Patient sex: M
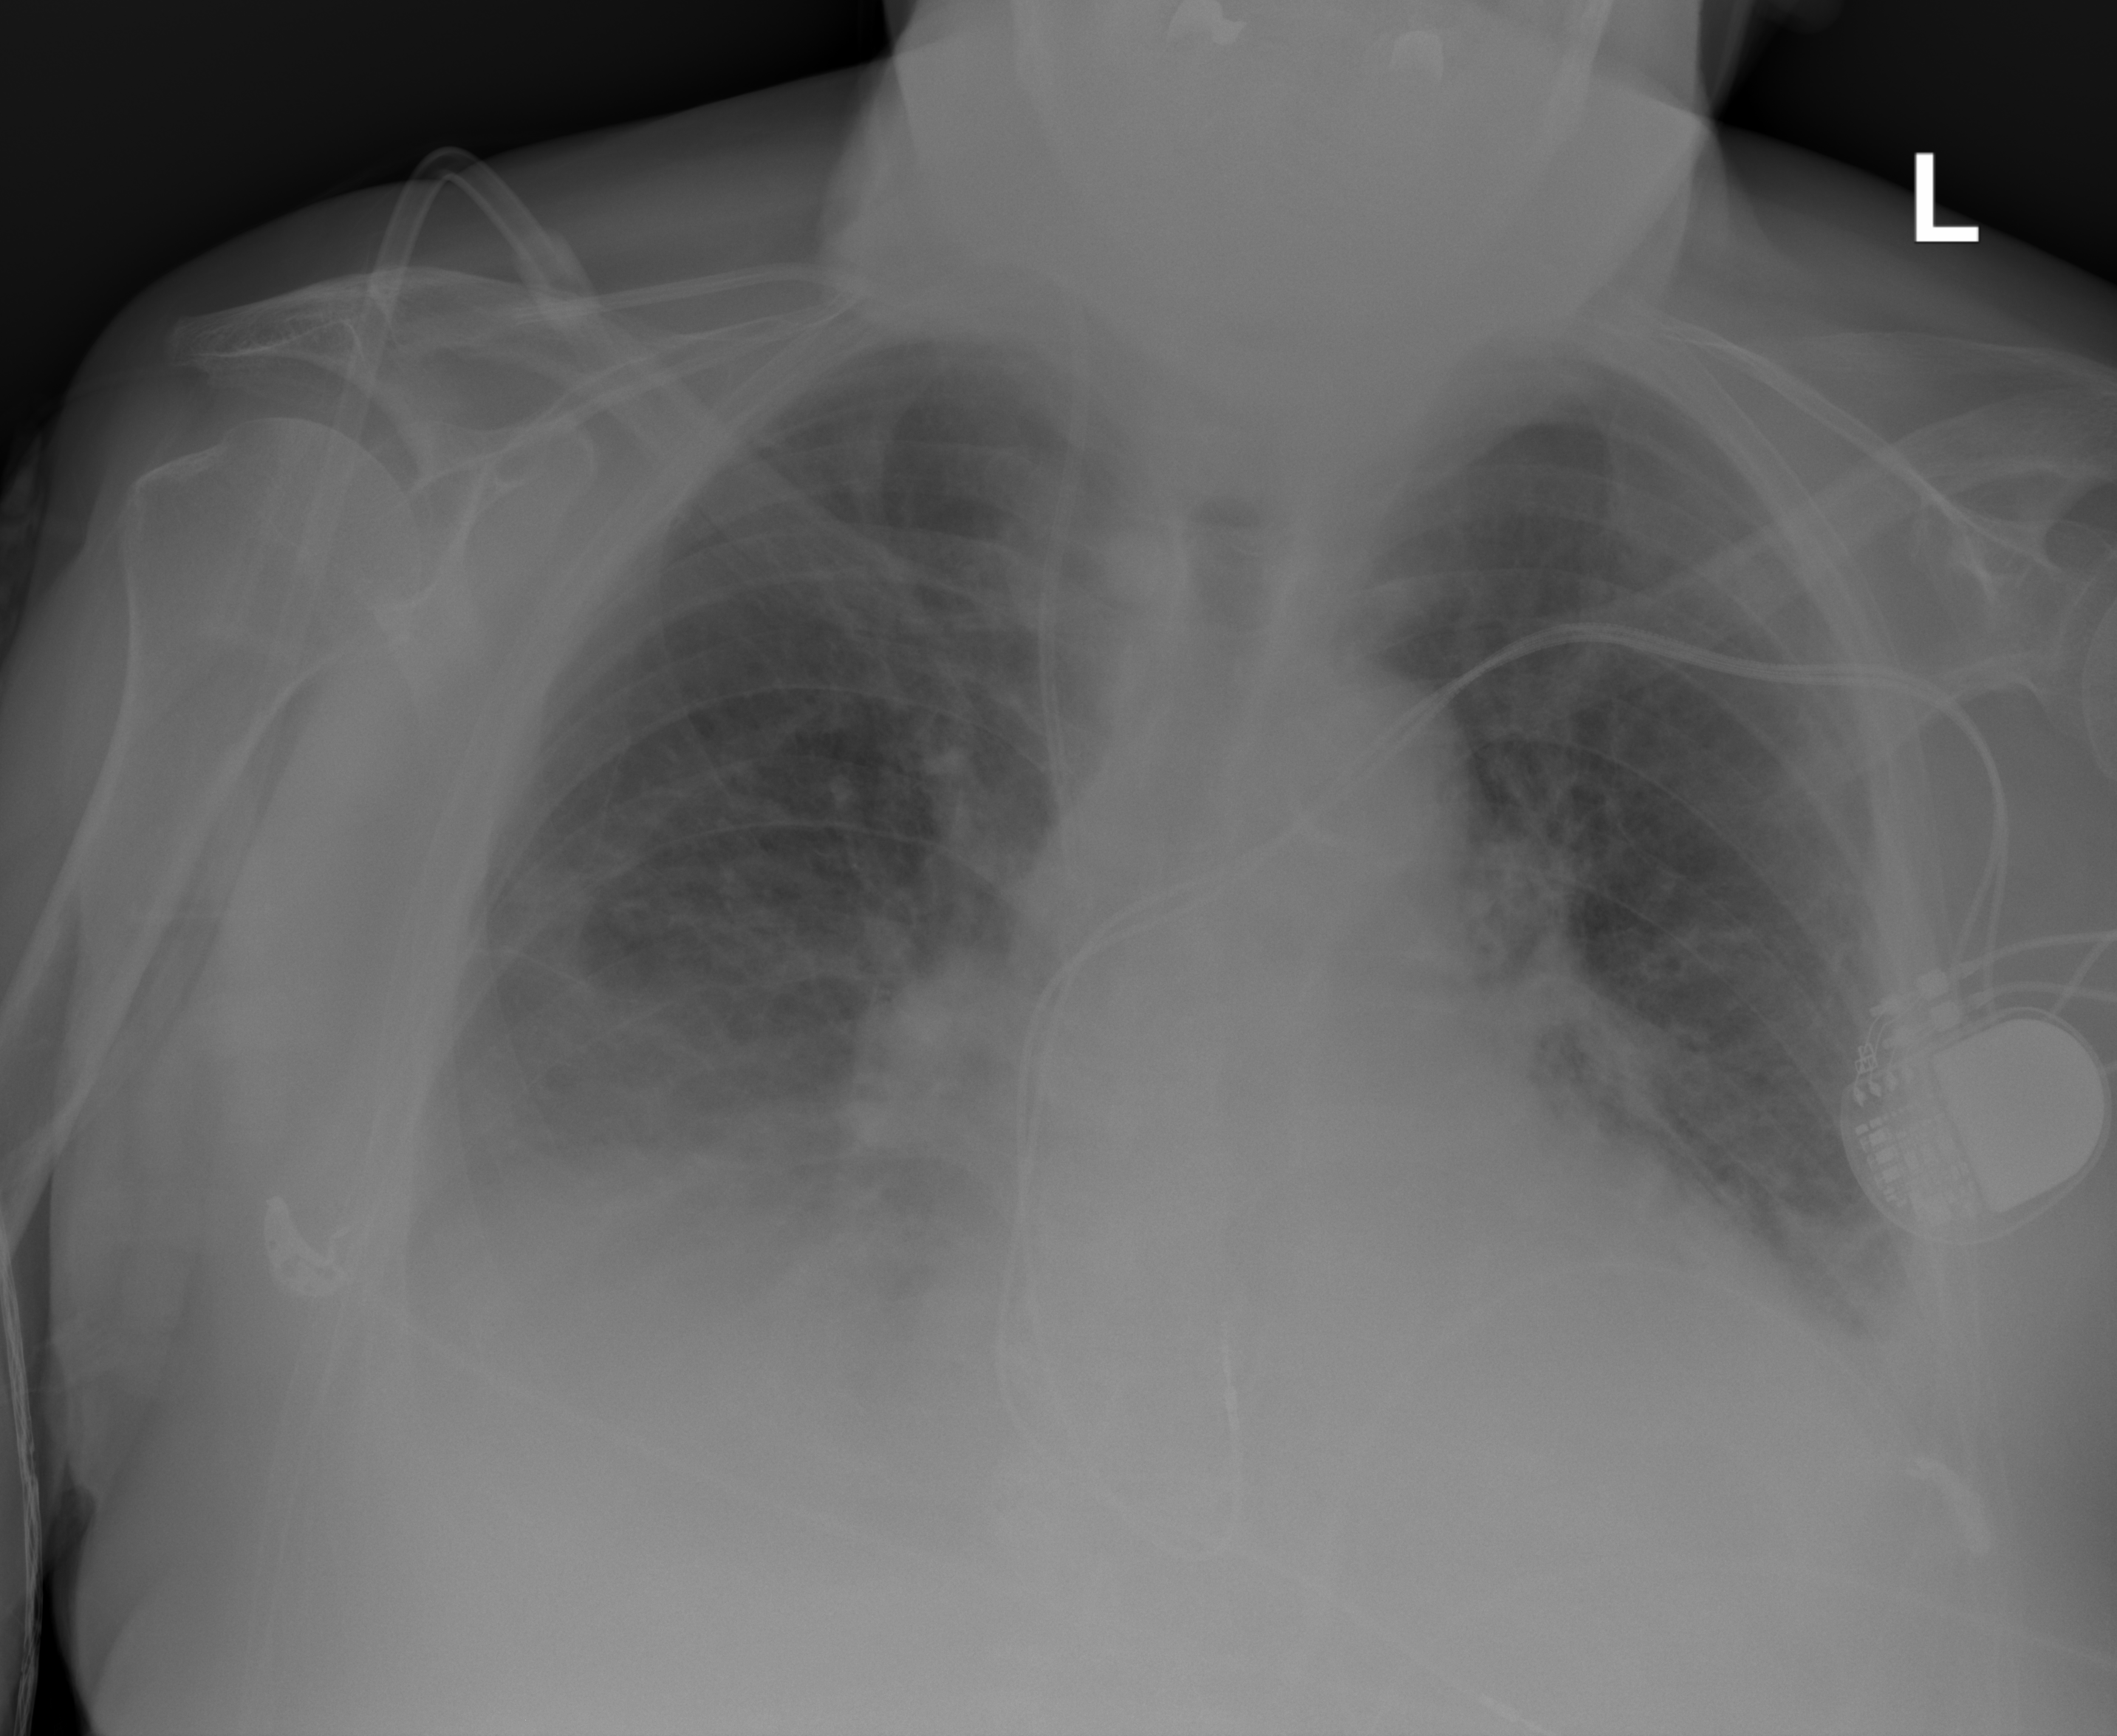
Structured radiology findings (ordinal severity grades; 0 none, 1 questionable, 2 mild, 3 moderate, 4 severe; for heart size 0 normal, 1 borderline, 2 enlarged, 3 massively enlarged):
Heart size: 1
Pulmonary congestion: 3
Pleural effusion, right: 3
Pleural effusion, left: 2
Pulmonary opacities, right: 2
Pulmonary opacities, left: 2
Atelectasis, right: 2
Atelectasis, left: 2